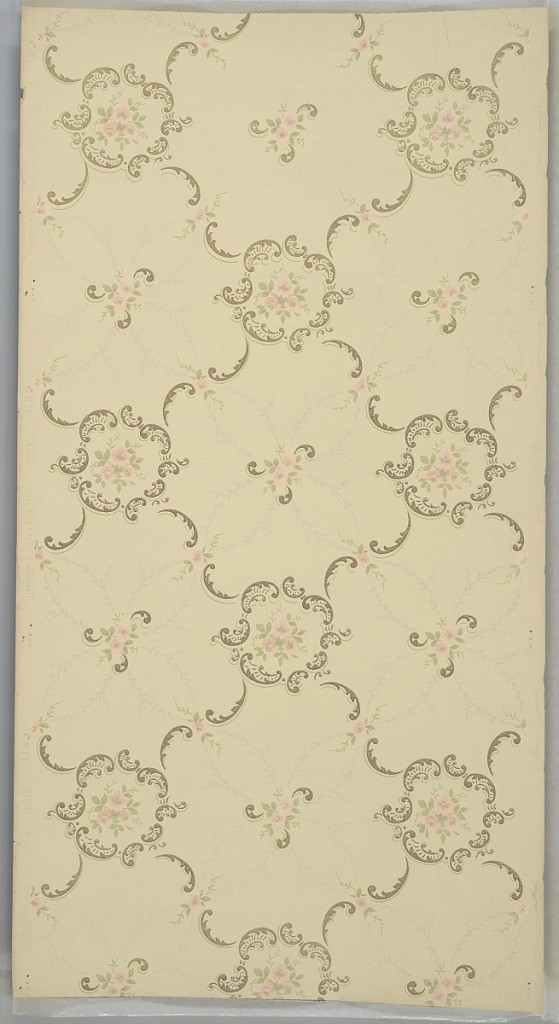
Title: Ceiling paper
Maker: Kayser & Allman
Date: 1905–1915
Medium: Machine-printed paper, liquid mica
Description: Alternating scroll medallions with three pink flowers and foliate vining medallions with two pink flowers; connected by flowers and foliate scrolls. Cream ground. Printed in piniks, green, white mica and gold mica. Printed in selvedge: "Philadelphia" "New York" "Kayser & Allman" "Chicago" "Minneapolis" Pattern number "1130"